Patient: sex M, age 51
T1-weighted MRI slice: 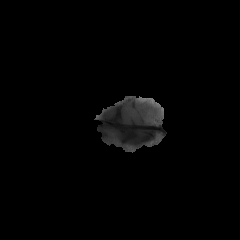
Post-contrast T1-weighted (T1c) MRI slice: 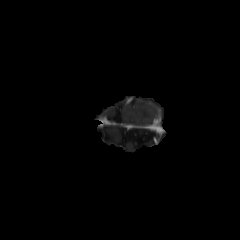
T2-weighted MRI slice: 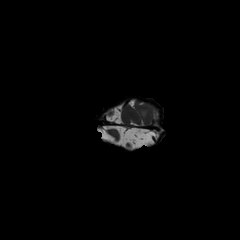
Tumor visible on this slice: yes
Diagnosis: Glioblastoma, IDH-wildtype
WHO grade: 4